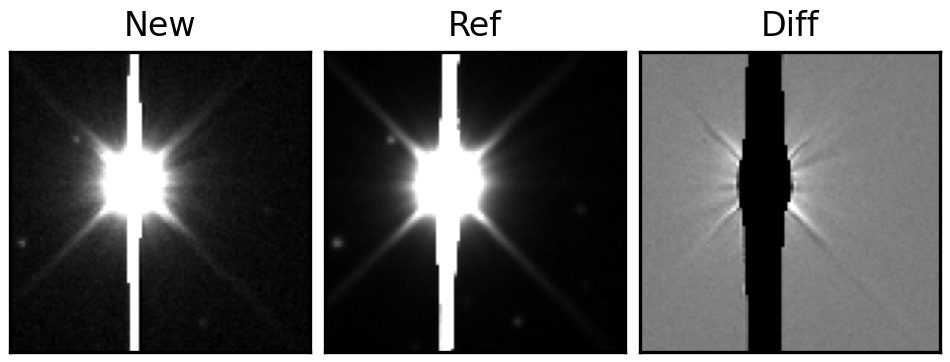
Label: bogus